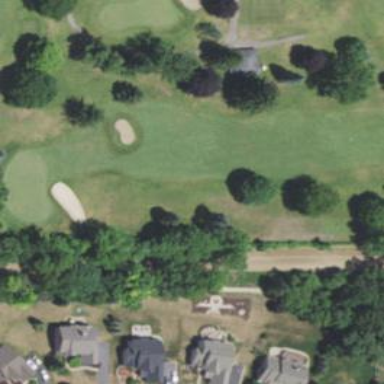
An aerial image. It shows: View of golf hole.